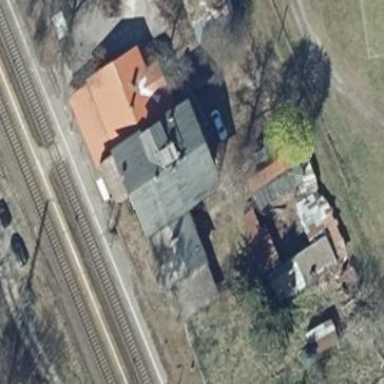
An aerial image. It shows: Flat-roofed building with signal box. The building has various parts.